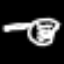
Label: pencil